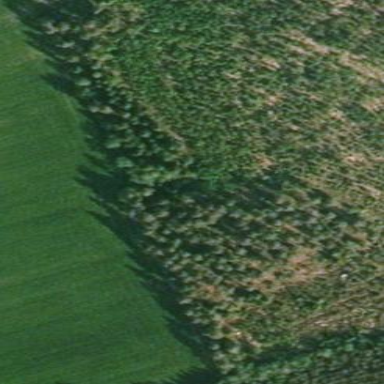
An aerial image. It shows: Forest with needle-leaved trees.